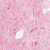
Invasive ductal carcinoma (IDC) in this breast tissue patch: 0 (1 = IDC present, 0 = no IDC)